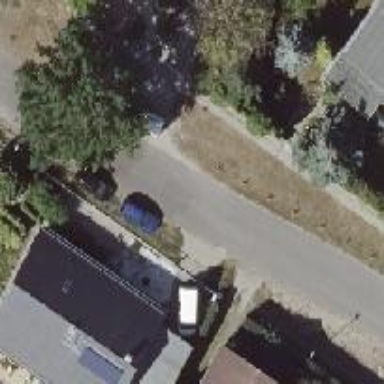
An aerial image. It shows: Residential road with asphalt surface.